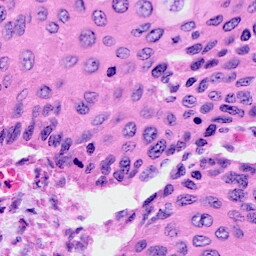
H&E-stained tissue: Cervix